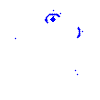
Particle: electron